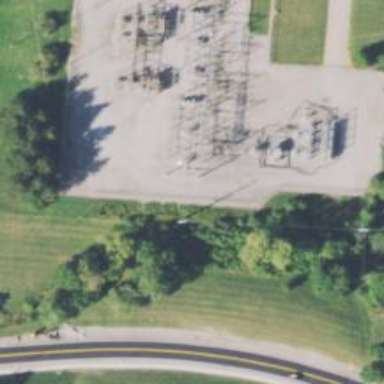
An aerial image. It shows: Switch for power supply.